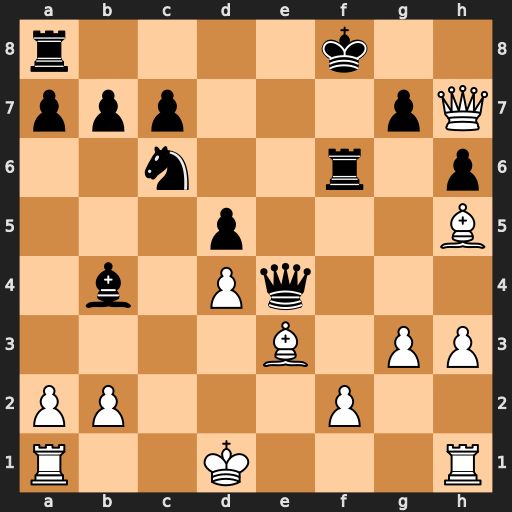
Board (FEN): r4k2/ppp3pQ/2n2r1p/3p3B/1b1Pq3/4B1PP/PP3P2/R2K3R
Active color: w
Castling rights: -
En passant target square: -
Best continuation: Qh8+ Ke7 Qxg7+ Rf7 Qxf7+